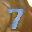
Label: 7